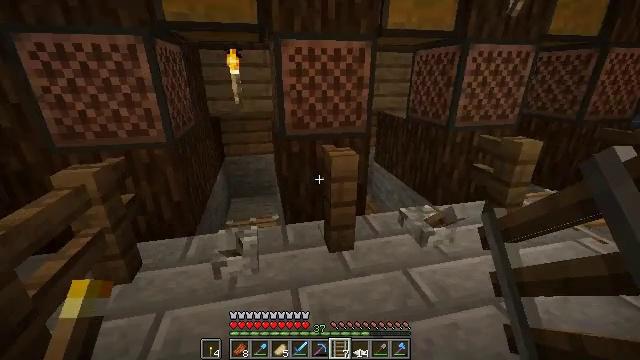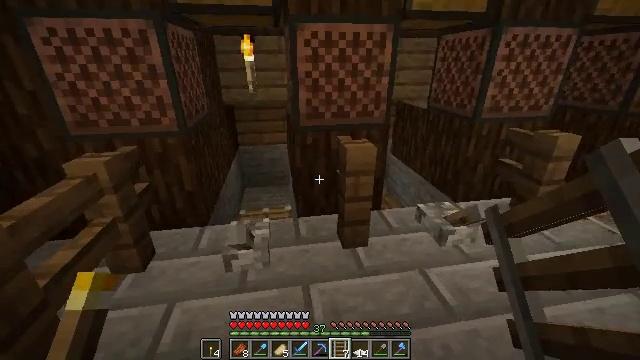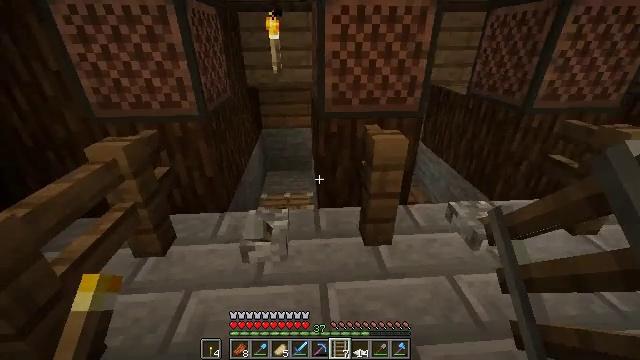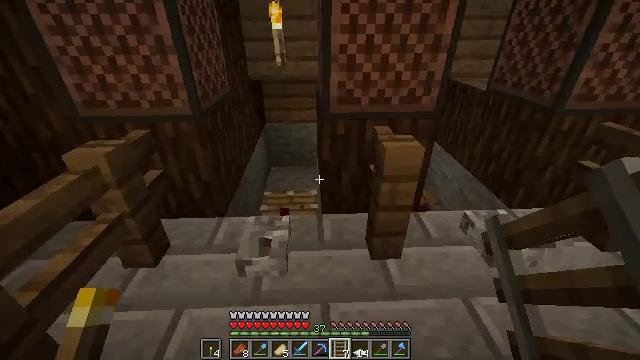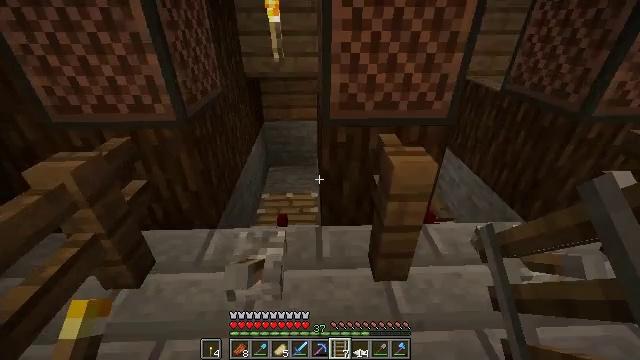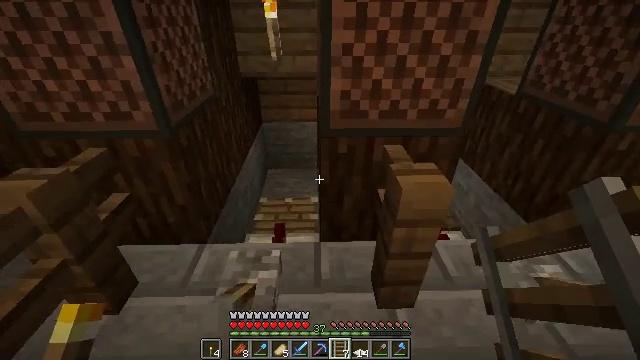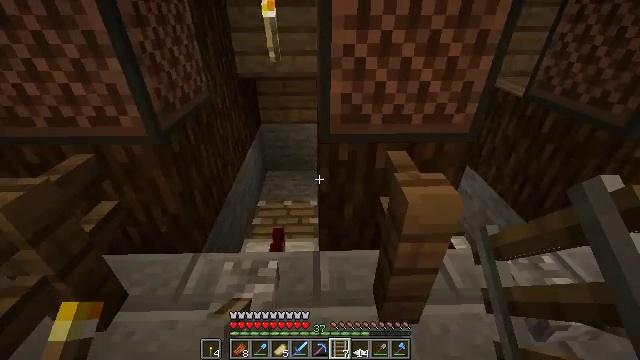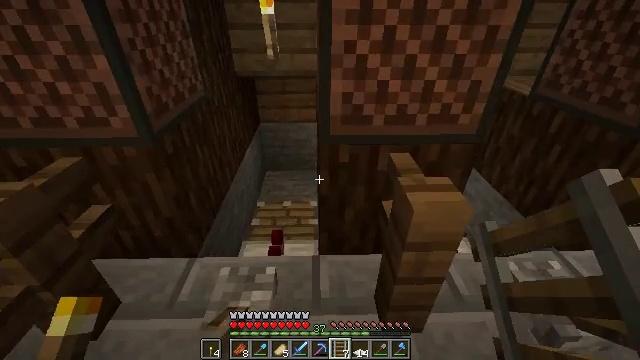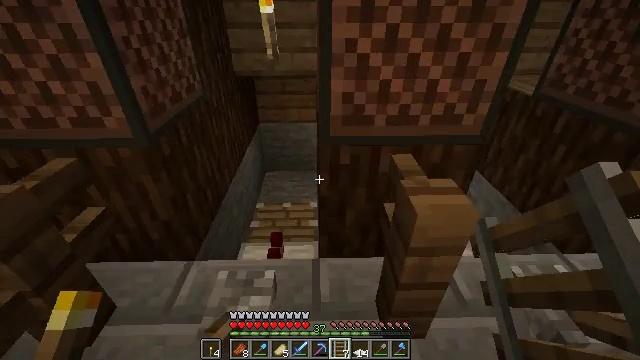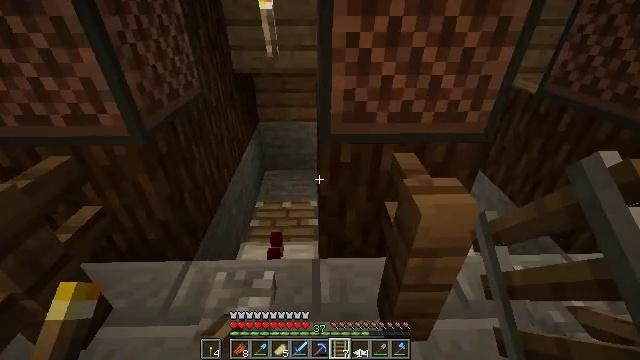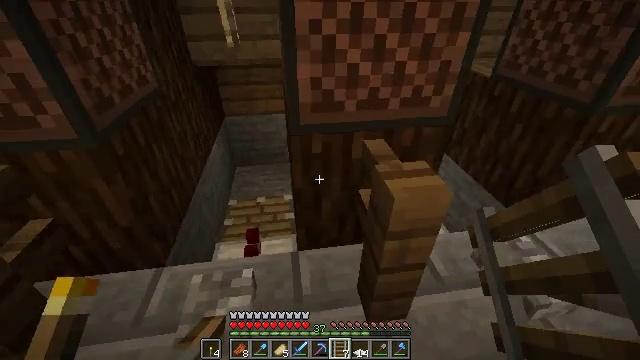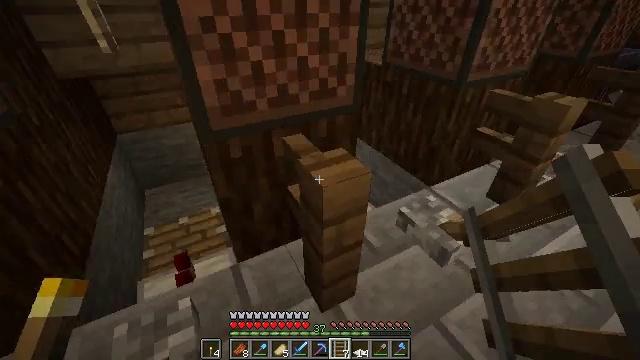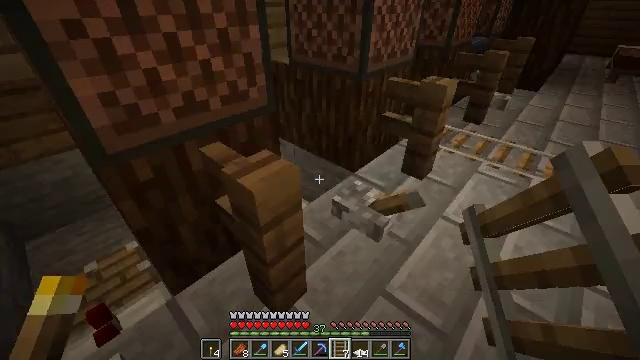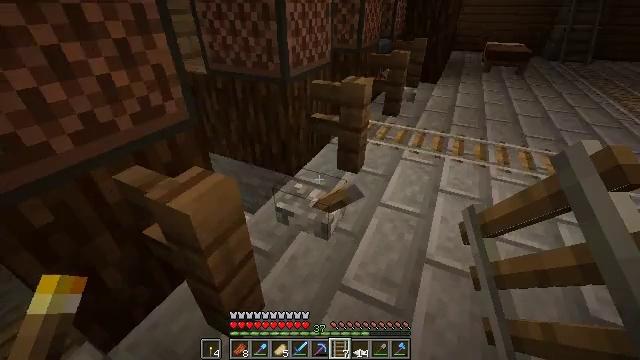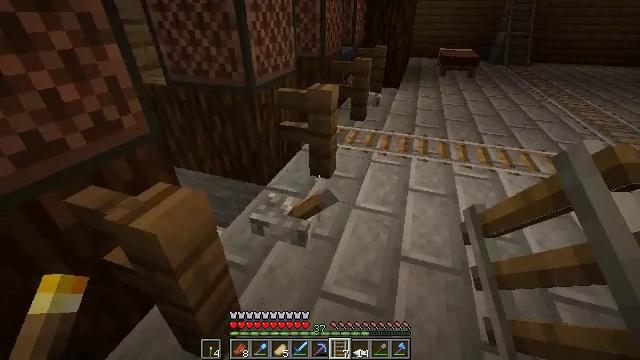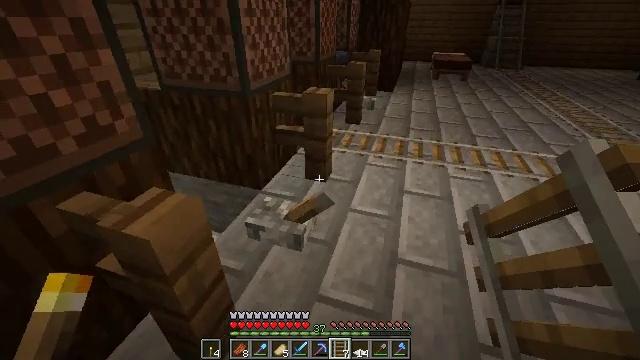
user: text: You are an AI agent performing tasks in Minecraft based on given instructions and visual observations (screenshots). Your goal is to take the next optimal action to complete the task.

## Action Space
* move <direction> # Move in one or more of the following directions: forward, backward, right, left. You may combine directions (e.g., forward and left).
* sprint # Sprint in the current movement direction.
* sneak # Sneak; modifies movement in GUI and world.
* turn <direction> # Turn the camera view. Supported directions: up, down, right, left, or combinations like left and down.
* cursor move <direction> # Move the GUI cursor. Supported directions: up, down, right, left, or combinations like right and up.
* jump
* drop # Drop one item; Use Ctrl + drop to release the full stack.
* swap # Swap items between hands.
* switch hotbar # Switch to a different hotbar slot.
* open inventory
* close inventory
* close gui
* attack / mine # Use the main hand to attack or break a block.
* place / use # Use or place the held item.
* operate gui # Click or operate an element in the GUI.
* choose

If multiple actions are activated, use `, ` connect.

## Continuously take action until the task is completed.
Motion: motion action
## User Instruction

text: Gather the lever into your inventory.
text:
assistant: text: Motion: move forward, turn left and down
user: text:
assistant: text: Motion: move forward, turn left and down
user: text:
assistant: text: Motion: move forward, turn left and down
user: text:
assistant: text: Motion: move forward, turn down
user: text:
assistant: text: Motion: move forward
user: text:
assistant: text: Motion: no_op
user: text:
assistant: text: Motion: no_op
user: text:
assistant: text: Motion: no_op
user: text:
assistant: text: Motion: no_op
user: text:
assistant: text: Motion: turn right and down
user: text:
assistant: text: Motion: turn right
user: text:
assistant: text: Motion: turn right
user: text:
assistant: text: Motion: turn right and up
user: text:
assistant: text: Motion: turn right and up
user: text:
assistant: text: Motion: move forward and move right, turn right
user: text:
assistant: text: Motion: move forward and move right
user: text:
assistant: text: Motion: move forward and move right
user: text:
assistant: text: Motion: move forward and move right
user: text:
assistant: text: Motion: move forward and move right
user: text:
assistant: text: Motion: move forward and move right
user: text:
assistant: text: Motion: move forward and move right
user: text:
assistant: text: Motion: move forward and move right, turn right and up
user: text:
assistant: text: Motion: move forward and move right, turn right and up
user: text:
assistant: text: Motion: move forward and move right, turn right and up
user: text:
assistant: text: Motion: move forward and move right, turn right and up
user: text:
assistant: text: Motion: move forward and move right, turn right and up
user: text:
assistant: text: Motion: move forward and move right, sprint, turn right
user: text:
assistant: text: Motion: move forward and move right, sprint
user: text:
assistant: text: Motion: move forward and move right, sprint
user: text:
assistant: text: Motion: move forward and move right, sprint